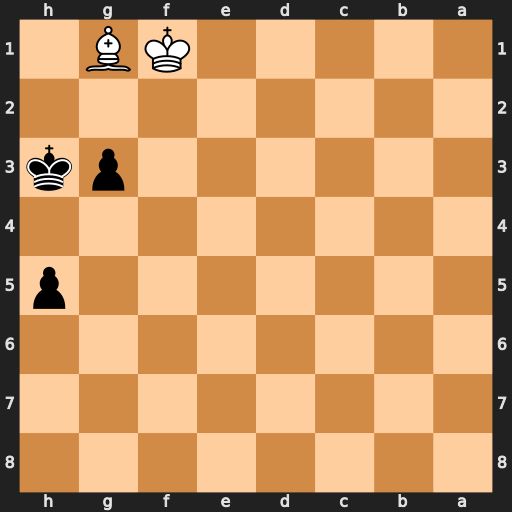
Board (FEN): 8/8/8/7p/8/6pk/8/5KB1
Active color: b
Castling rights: -
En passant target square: -
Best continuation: h4 Bd4 Kh2 Be5 Kh1